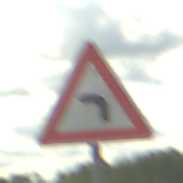
Verkehrszeichen: KurveLinks
Umgebung: Outdoor, RoadRail
Tageszeit: Midday
Wetter: PartlyCloudy
Licht: Natural
Jahreszeit: NotSpecified
Kontrast: HighContrast